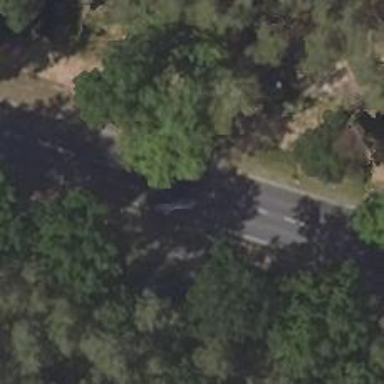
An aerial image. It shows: Secondary road with asphalt surface.